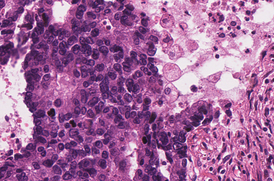
Tumor epithelial tissue: yes
Tumor-associated stroma tissue: yes
Normal tissue: no